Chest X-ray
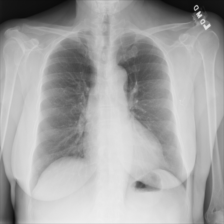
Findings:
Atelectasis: negative
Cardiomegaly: negative
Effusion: negative
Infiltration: negative
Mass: negative
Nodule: negative
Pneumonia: negative
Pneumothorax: negative
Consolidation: negative
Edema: negative
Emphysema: negative
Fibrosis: negative
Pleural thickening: negative
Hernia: negative